Question: I have 3 big arrays (order of millions of elements) x , v1 , v2. The arrays x and v1 have the same size and different to the size of v2. The arrays v1 and v2 will have some elements in common. I want to produce a list of lists with elements from x, given a condition between the arrays v1 and v2: every coincidence of v1 and v2 incorporates the element x to the list, having as many final members as elements in the array v2.
Up to now, I have worked this and it does exactly what I want:
'''
list_foo = []
for k in range( 0 , N ): # N = len(v2)
list_foo.append( x[ v1 == v2[k] ] )
'''
Problem: The presence of the for loop seems to be problematic with
a nice python practice and the big sizes of the arrays involved. This section of code took about 1.5 seconds on my machine (MacOsX 10.8, python 2) having arrays of 250,000 elements
Question: Is there a better way to do this?
Second try: I have tried the list comprehension practice:
'''
list_foo = [ [goo] for goo in x if (v1 == v2) ]
'''
The problem I have up to this point is that I do not how to "solve" the index
dependence at the comparison point 'v1 == v2[k]' in the for loop to adapt it in the list comprehension method.
Following suggestions involving list comprehension and numpy I have made a test to compare. I have verified the 3 sections of code produce the desired output.
'''
import numpy as np
import timeit
# testing for loop
list_foo_for = []
start_time_for = timeit.default_timer()
for k in range( 0 , len(v2) ):
list_foo_for.append( x[ v1 == v2[k] ] )
elapsed_for = timeit.default_timer() - start_time_for
# testing list comprehension
start_time_comp = timeit.default_timer()
list_foo_comp = [ x[ v1 == v2[k] ] for k in range(0,len(v2))]
elapsed_comp = timeit.default_timer() - start_time_comp
# testing numpy help
start_time_np = timeit.default_timer()
list_foo_np = [ x[k] for k in np.array([v1 == v for v in v2])]
elapsed_np = timeit.default_timer() - start_time_np
'''

I can see that the incorporation of numpy in the process is one order of magnitude bigger in time execution. In the limit of low number of elements of the array
there is no difference in comparison to the for loop. When the arrays are much bigger I can see an increase in time execution of about 10%, so up to now I am going to use the list comprehension suggestion.
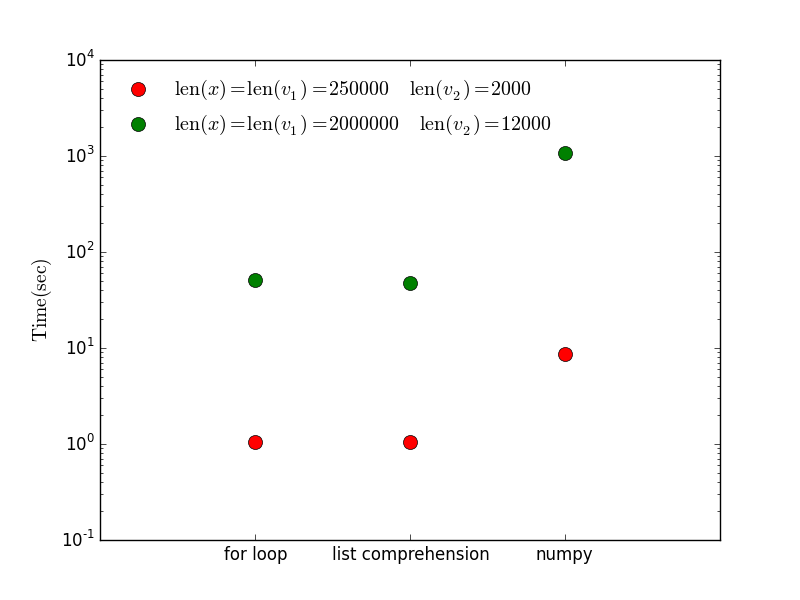
Answer: You may be looking for 'enumerate'.
'''
list_foo = [ [goo] for j, goo in enumerate(x) if (v1[j] == v2[j]) ]
'''
Then of course you may have to modify it according to what you really want, the above code will result in a list of lists (each containing one of the elements in 'x') for which the condition is true.
You could also use list comprehention (ie 't[x[ v1 == v2[k] ] for k in range(0,N)]') to be equivalent of the loop. However question is whether it will be a significant speed improvement or not, you have to test.